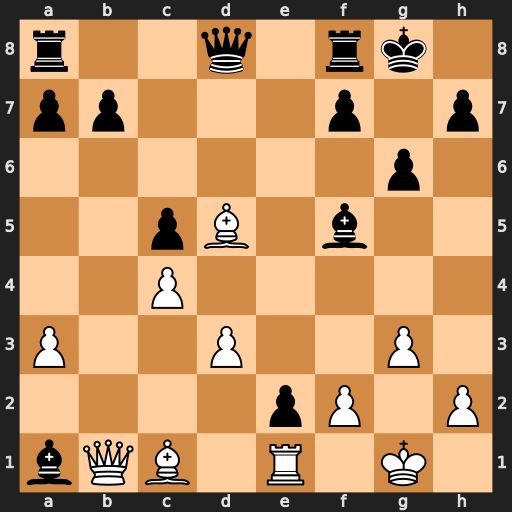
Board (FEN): r2q1rk1/pp3p1p/6p1/2pB1b2/2P5/P2P2P1/4pP1P/bQB1R1K1
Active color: w
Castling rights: -
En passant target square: -
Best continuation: Qxa1 Be6 Bh6 f6 Bxe6+